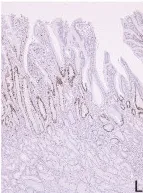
Immunohistochemical findings of the resected specimen. In the lower part of the polyp. MIB-1 ,. MIB-1-positive Brunner's glands are inconspicuous in this area (L). All images are 40x magnification.
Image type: pathology (immunostaining)